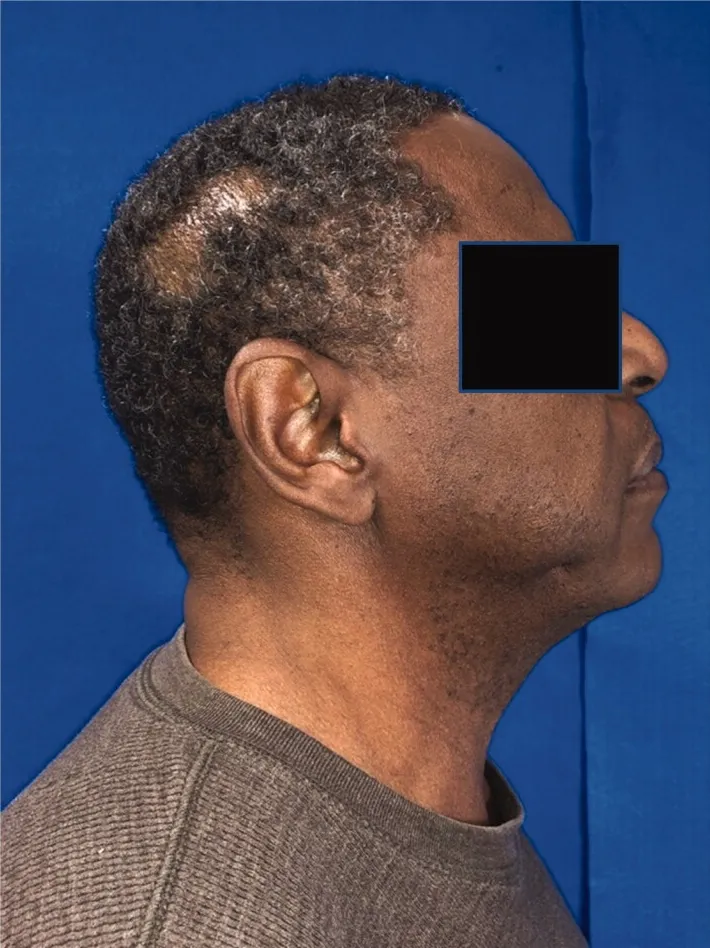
Lateral post-operative view of the right temporoparietal scalp.
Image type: medical_photograph (other_medical_photograph)